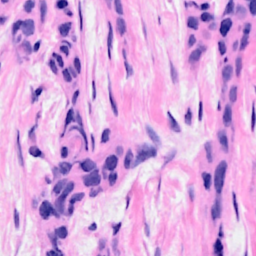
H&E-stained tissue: Breast